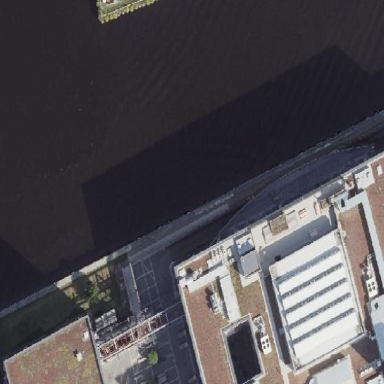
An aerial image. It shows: Balcony as part of building.